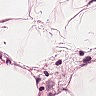
Metastatic tissue present: no